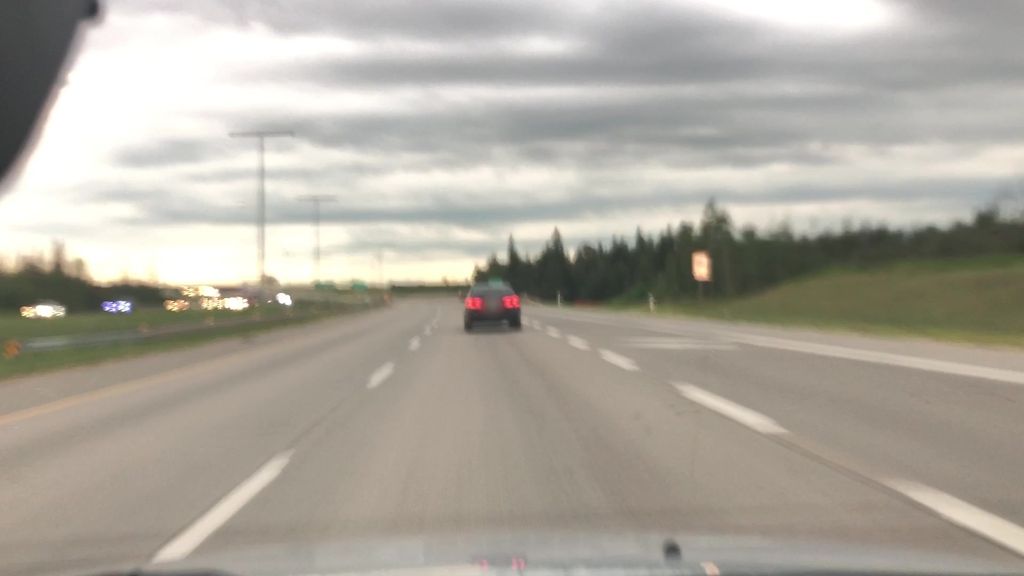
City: edmonton